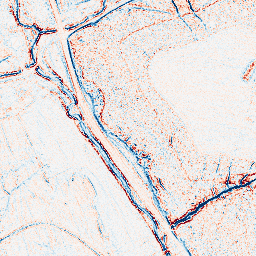
Category: edge_preserving
Decomposition family: bilateral
Decomposition parameters: d: 5
sigma_color: 75
sigma_space: 100
Upsampling method: edge_directed
Upsampling parameters: scale: 2
Upsampling scale: 2